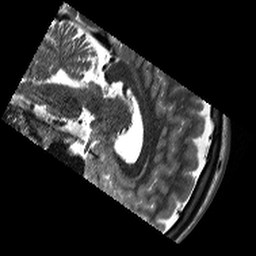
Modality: T2w
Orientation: sagittal
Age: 21
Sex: male
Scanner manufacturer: siemens
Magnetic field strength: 3 T
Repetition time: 13.15 s
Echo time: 0.082 s